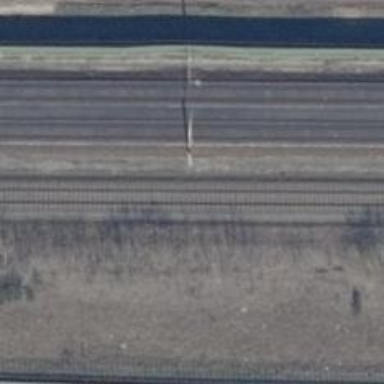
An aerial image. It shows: Milestone along the railway with catenary mast.